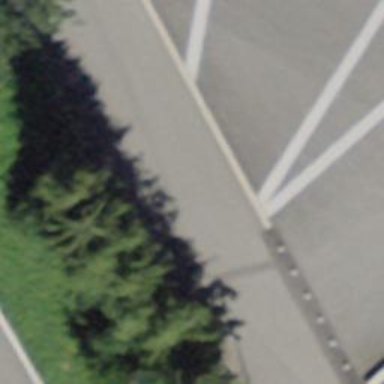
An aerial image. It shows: Bollard barrier.